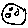
Label: moon